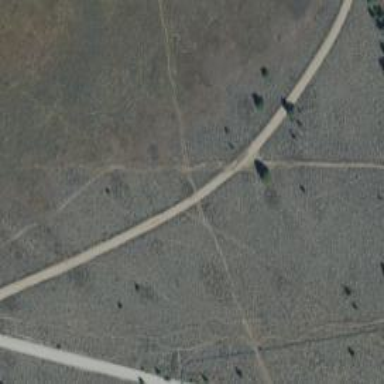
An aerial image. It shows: Unclassified road.